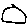
Label: circle